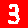
Digit: 3